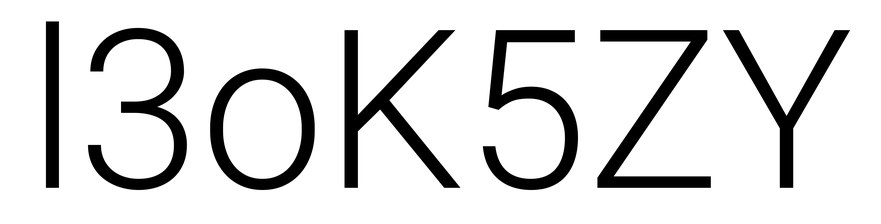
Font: Roboto_Light